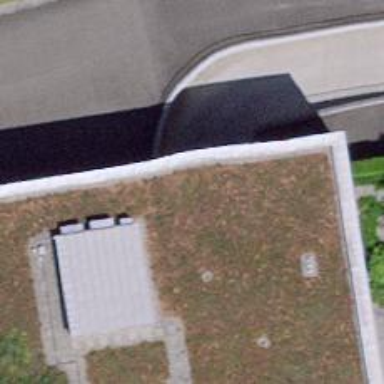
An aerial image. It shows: Parking entrance.